【题型】填空题　【知识点】平面几何　【难度】medium
如图，已知在平行四边形 \(ABCD\) 中，点 \(E\) 是边 \(CD\) 的中点，\(BE\) 和 \(AC\) 交于点 \(F\)，设 \(\overrightarrow{AB} = \vec{a}\)，\(\overrightarrow{AD} = \vec{b}\)。用向量 \(\vec{a}\)、\(\vec{b}\) 表示向量 \(\overrightarrow{BF}\)，即 \(\overrightarrow{BF} = \underline{\quad\quad}\)。

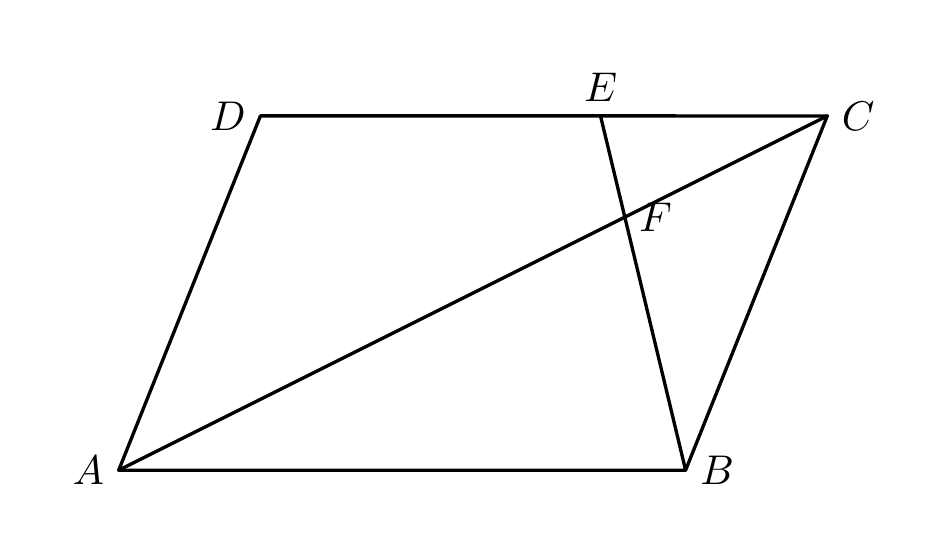
【解答】
【答案】\(\boldsymbol{\dfrac{2}{3}\vec{b} - \dfrac{1}{3}\vec{a}}\)
\vspace{1em}
【分析】本题考查了向量的线性运算及平行四边形的性质，得到 \(\triangle CEF \backsim \triangle ABF\)，即可得到 \(\dfrac{EF}{FB} = \dfrac{CE}{AB} = \dfrac{1}{2}\)，根据平行四边形的性质得到 \(\overrightarrow{DC} = \overrightarrow{AB} = \vec{a}\)，\(\overrightarrow{BC} = \overrightarrow{AD} = \vec{b}\)，结合点 \(E\) 是 \(DC\) 的中点推出 \(\overrightarrow{EC} = \dfrac{1}{2}\overrightarrow{DC} = \dfrac{1}{2}\vec{a}\)，得到 \(\overrightarrow{BE} = \overrightarrow{BC} - \overrightarrow{EC} = \vec{b} - \dfrac{1}{2}\vec{a}\)，所以 \(\overrightarrow{BF} = \dfrac{2}{3}\overrightarrow{BE}\)，进而得到结论。
\vspace{1em}
【详解】解：\(\because ABCD\) 是平行四边形，
\[
\therefore DC = AB,\ BC = AD,\ DC \parallel AB,
\]
\[
\therefore \overrightarrow{DC} = \overrightarrow{AB} = \vec{a},\ \overrightarrow{BC} = \overrightarrow{AD} = \vec{b},
\]
又 \(\because\) 点 \(E\) 是 \(DC\) 的中点，
\[
\therefore \overrightarrow{EC} = \dfrac{1}{2}\overrightarrow{DC} = \dfrac{1}{2}\vec{a},
\]
\[
\therefore \overrightarrow{BE} = \overrightarrow{BC} - \overrightarrow{EC} = \vec{b} - \dfrac{1}{2}\vec{a},
\]
又 \(\because DC \parallel AB\)，
\[
\therefore \angle ECF = \angle BAF,\ \angle CEF = \angle ABF,
\]
\[
\therefore \triangle CEF \backsim \triangle ABF,
\]
\[
\therefore \dfrac{EF}{FB} = \dfrac{CE}{AB} = \dfrac{1}{2},\ \text{即}\ BF = \dfrac{2}{3}BE,
\]
\[
\therefore \overrightarrow{BF} = \dfrac{2}{3}\overrightarrow{BE} = \dfrac{2}{3}\vec{b} - \dfrac{1}{3}\vec{a},
\]
故答案为：\(\boldsymbol{\dfrac{2}{3}\vec{b} - \dfrac{1}{3}\vec{a}}\)。